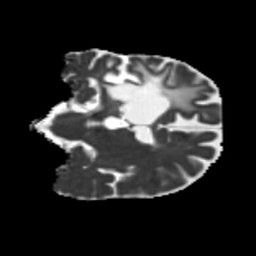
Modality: MD
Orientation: coronal
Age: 57
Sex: male
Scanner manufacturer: siemens
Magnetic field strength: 3 T
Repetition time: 5.25 s
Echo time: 0.08 s